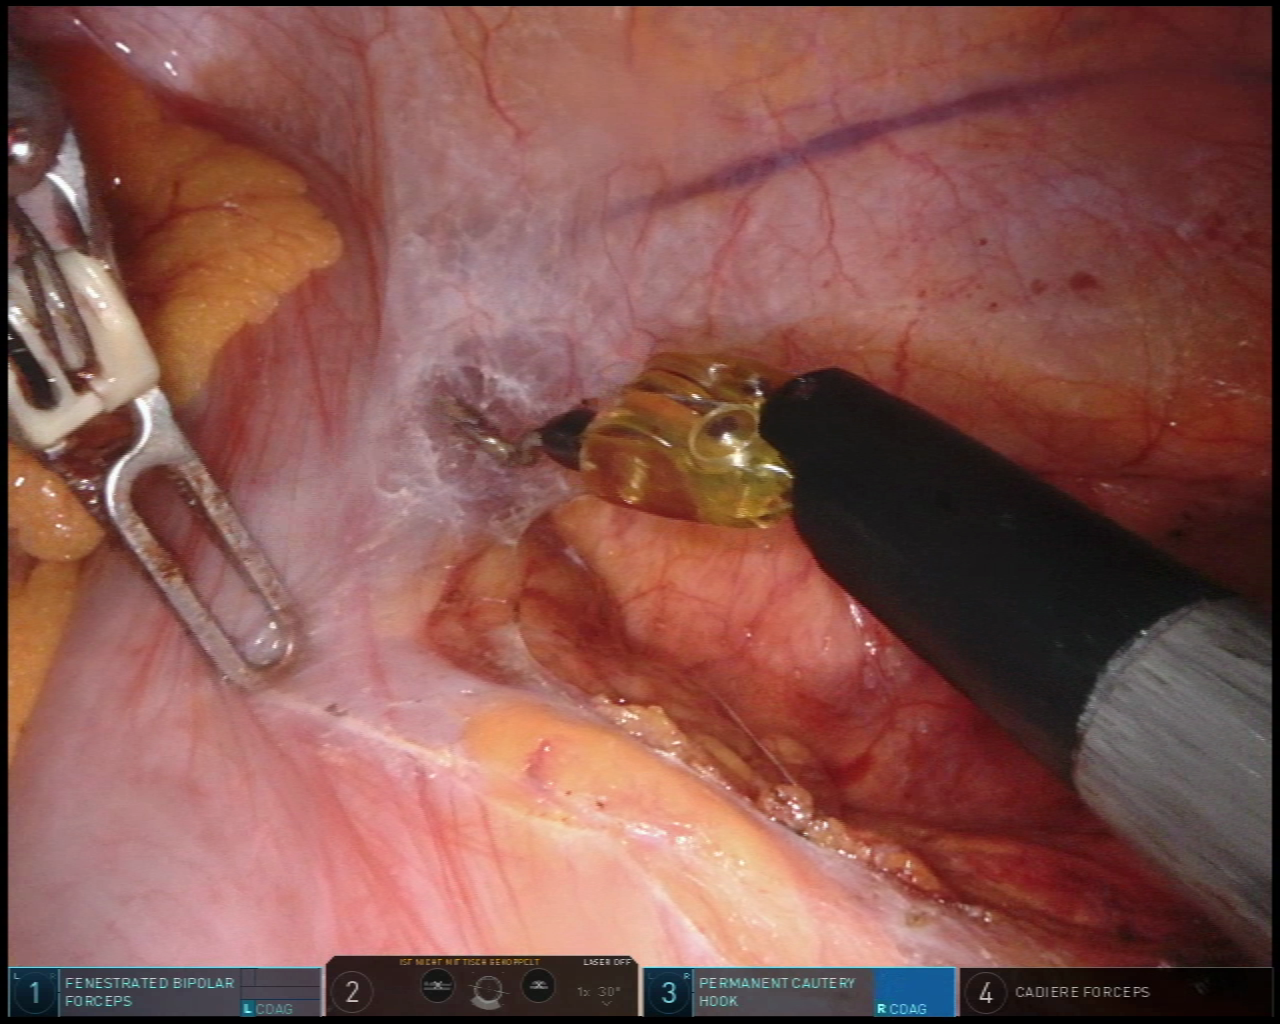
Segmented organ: colon
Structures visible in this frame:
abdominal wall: yes
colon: yes
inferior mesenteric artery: no
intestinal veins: no
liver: no
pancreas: no
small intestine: no
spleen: no
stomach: no
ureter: no
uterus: no
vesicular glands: no